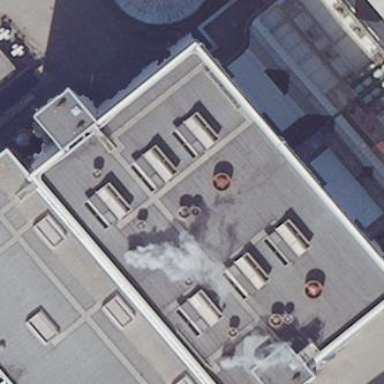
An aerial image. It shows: Building serving as power plant.